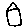
Label: house